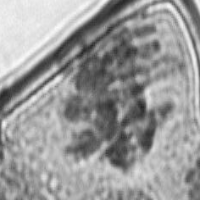
Label: metaphase